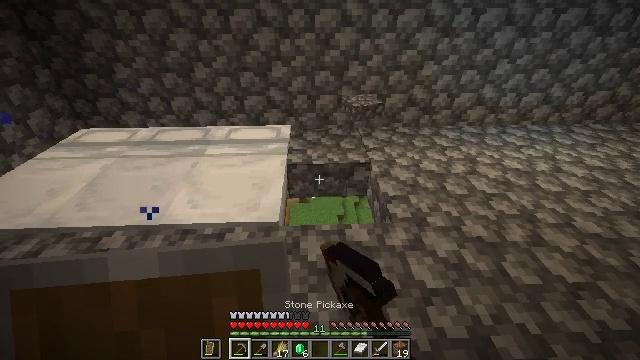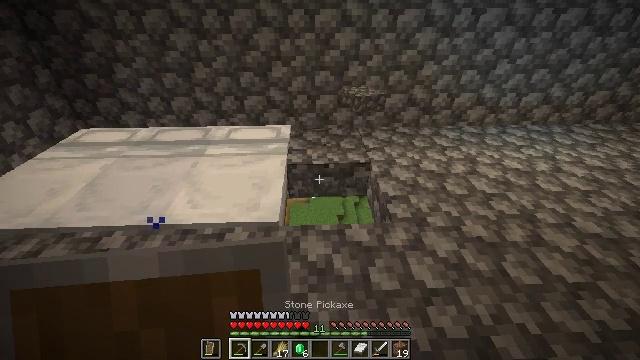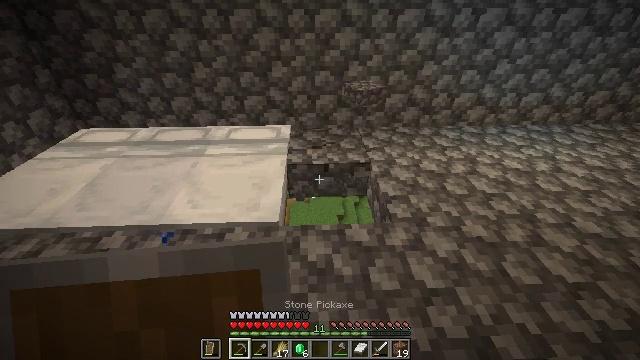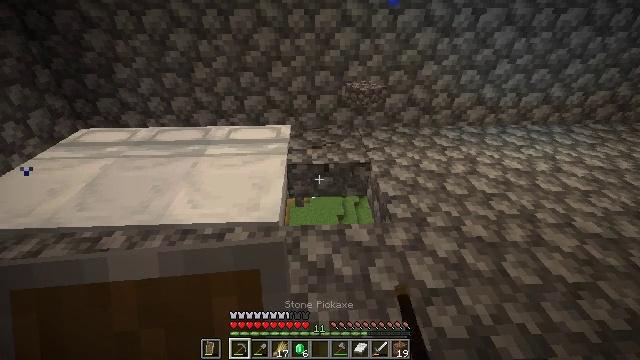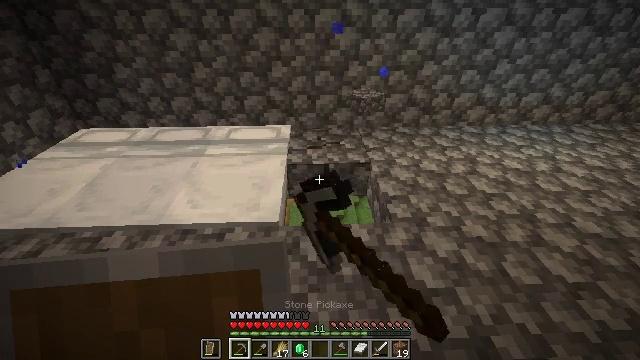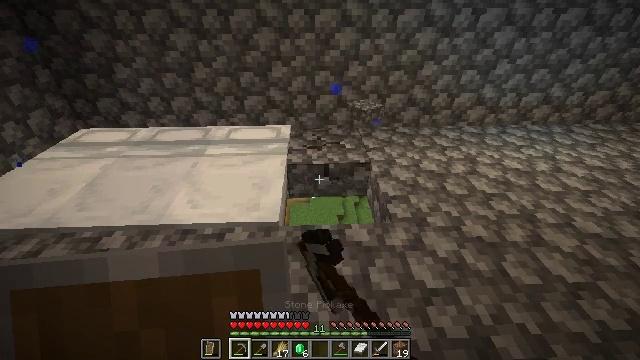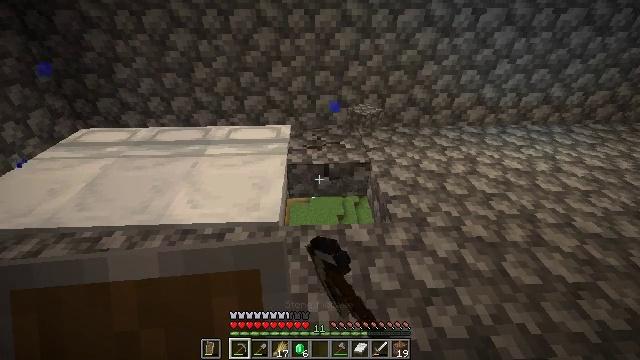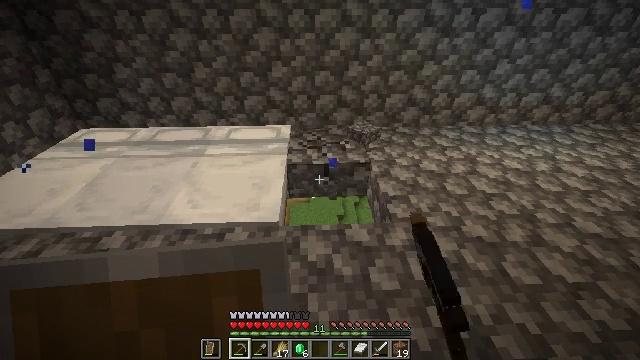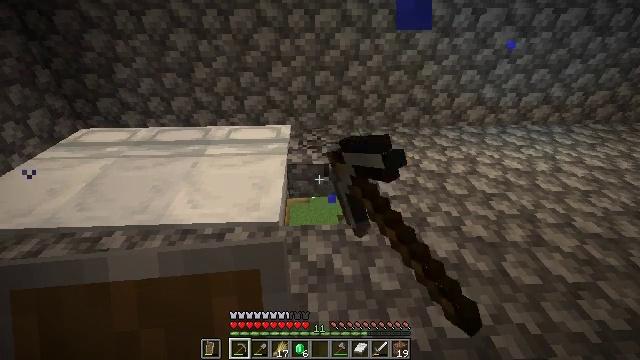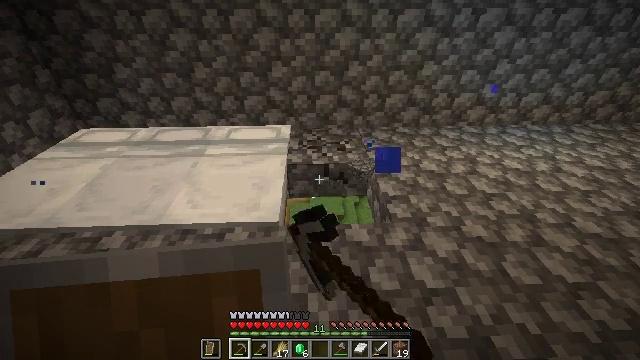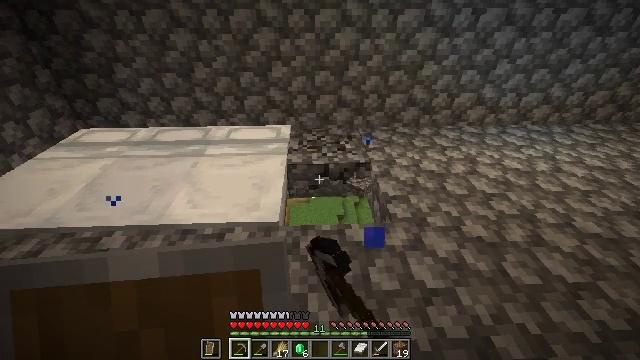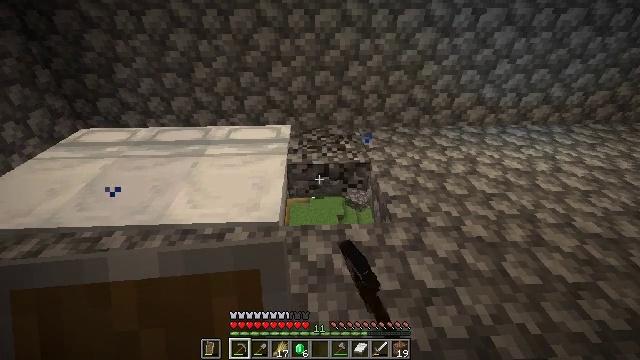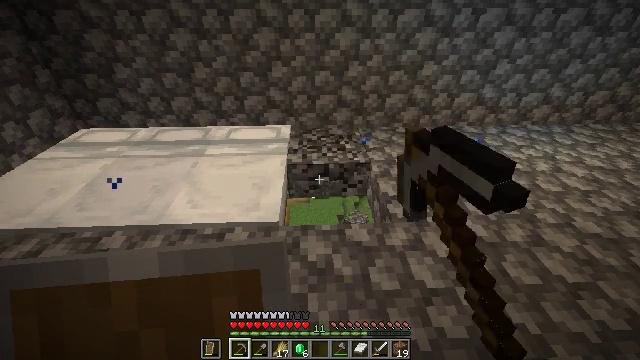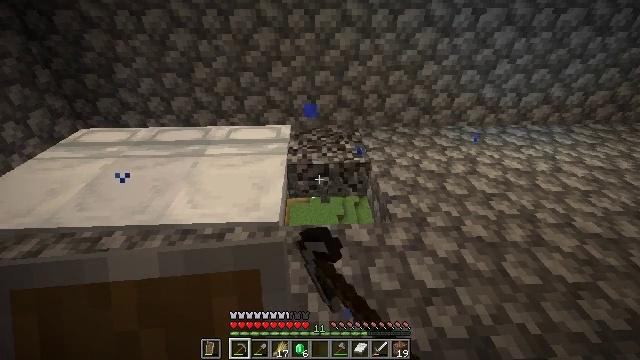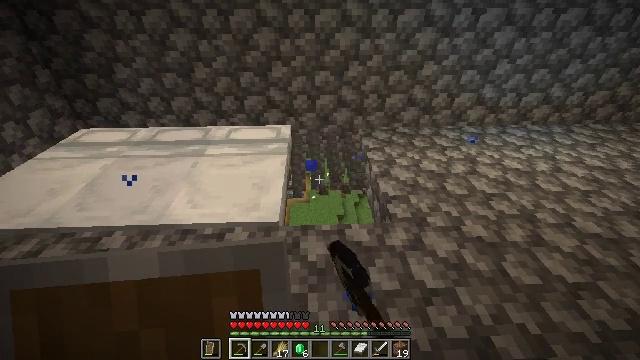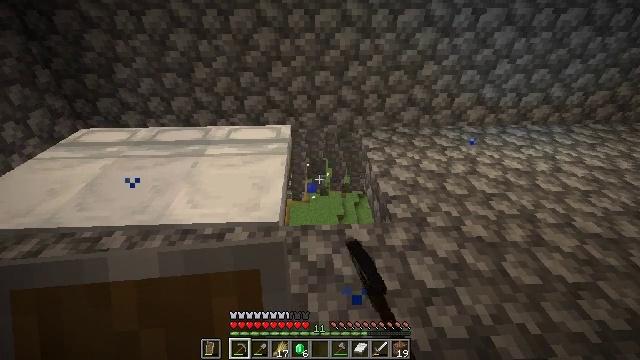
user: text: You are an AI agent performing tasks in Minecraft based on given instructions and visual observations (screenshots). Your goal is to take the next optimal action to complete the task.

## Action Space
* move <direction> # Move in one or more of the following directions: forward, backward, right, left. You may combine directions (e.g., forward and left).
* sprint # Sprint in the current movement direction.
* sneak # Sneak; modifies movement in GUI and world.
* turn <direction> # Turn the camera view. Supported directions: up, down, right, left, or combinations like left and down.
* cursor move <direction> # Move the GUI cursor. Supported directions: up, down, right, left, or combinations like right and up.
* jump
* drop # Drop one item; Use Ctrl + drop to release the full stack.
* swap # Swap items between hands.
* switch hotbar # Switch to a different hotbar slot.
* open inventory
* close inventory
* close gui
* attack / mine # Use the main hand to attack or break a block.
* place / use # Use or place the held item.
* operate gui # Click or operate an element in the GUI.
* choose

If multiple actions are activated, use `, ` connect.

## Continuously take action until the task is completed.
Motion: motion action
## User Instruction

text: Demolish the cobblestone slab for reuse.
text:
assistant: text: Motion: attack / mine
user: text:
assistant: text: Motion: attack / mine
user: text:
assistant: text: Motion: attack / mine
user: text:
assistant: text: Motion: attack / mine
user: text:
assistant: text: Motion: attack / mine
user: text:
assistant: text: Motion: attack / mine
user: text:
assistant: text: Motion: attack / mine
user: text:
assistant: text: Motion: attack / mine
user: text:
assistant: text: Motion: attack / mine
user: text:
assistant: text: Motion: attack / mine
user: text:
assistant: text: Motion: attack / mine
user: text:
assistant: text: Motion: attack / mine
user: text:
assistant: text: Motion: attack / mine
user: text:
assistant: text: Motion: attack / mine
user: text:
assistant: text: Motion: attack / mine
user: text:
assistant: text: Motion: attack / mine
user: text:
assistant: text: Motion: attack / mine
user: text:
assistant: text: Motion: attack / mine
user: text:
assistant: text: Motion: attack / mine
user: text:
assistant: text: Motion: attack / mine